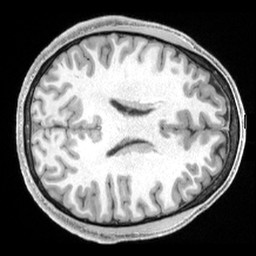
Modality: T1w
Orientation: axial